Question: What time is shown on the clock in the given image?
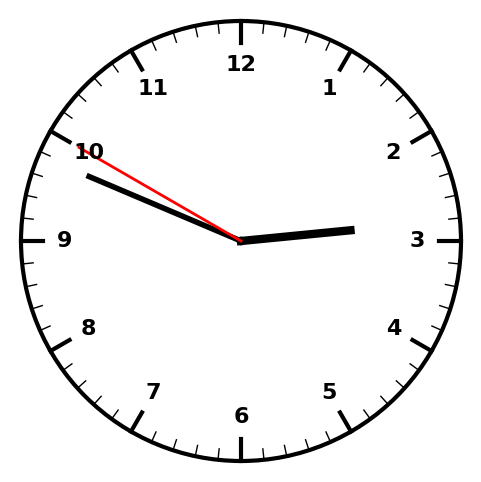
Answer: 02:48:50